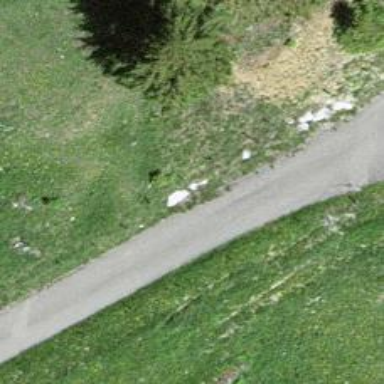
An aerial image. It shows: Well-maintained track road of grade 1.